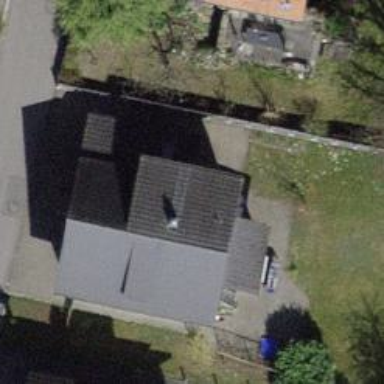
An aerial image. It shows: Grey residential building.